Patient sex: F
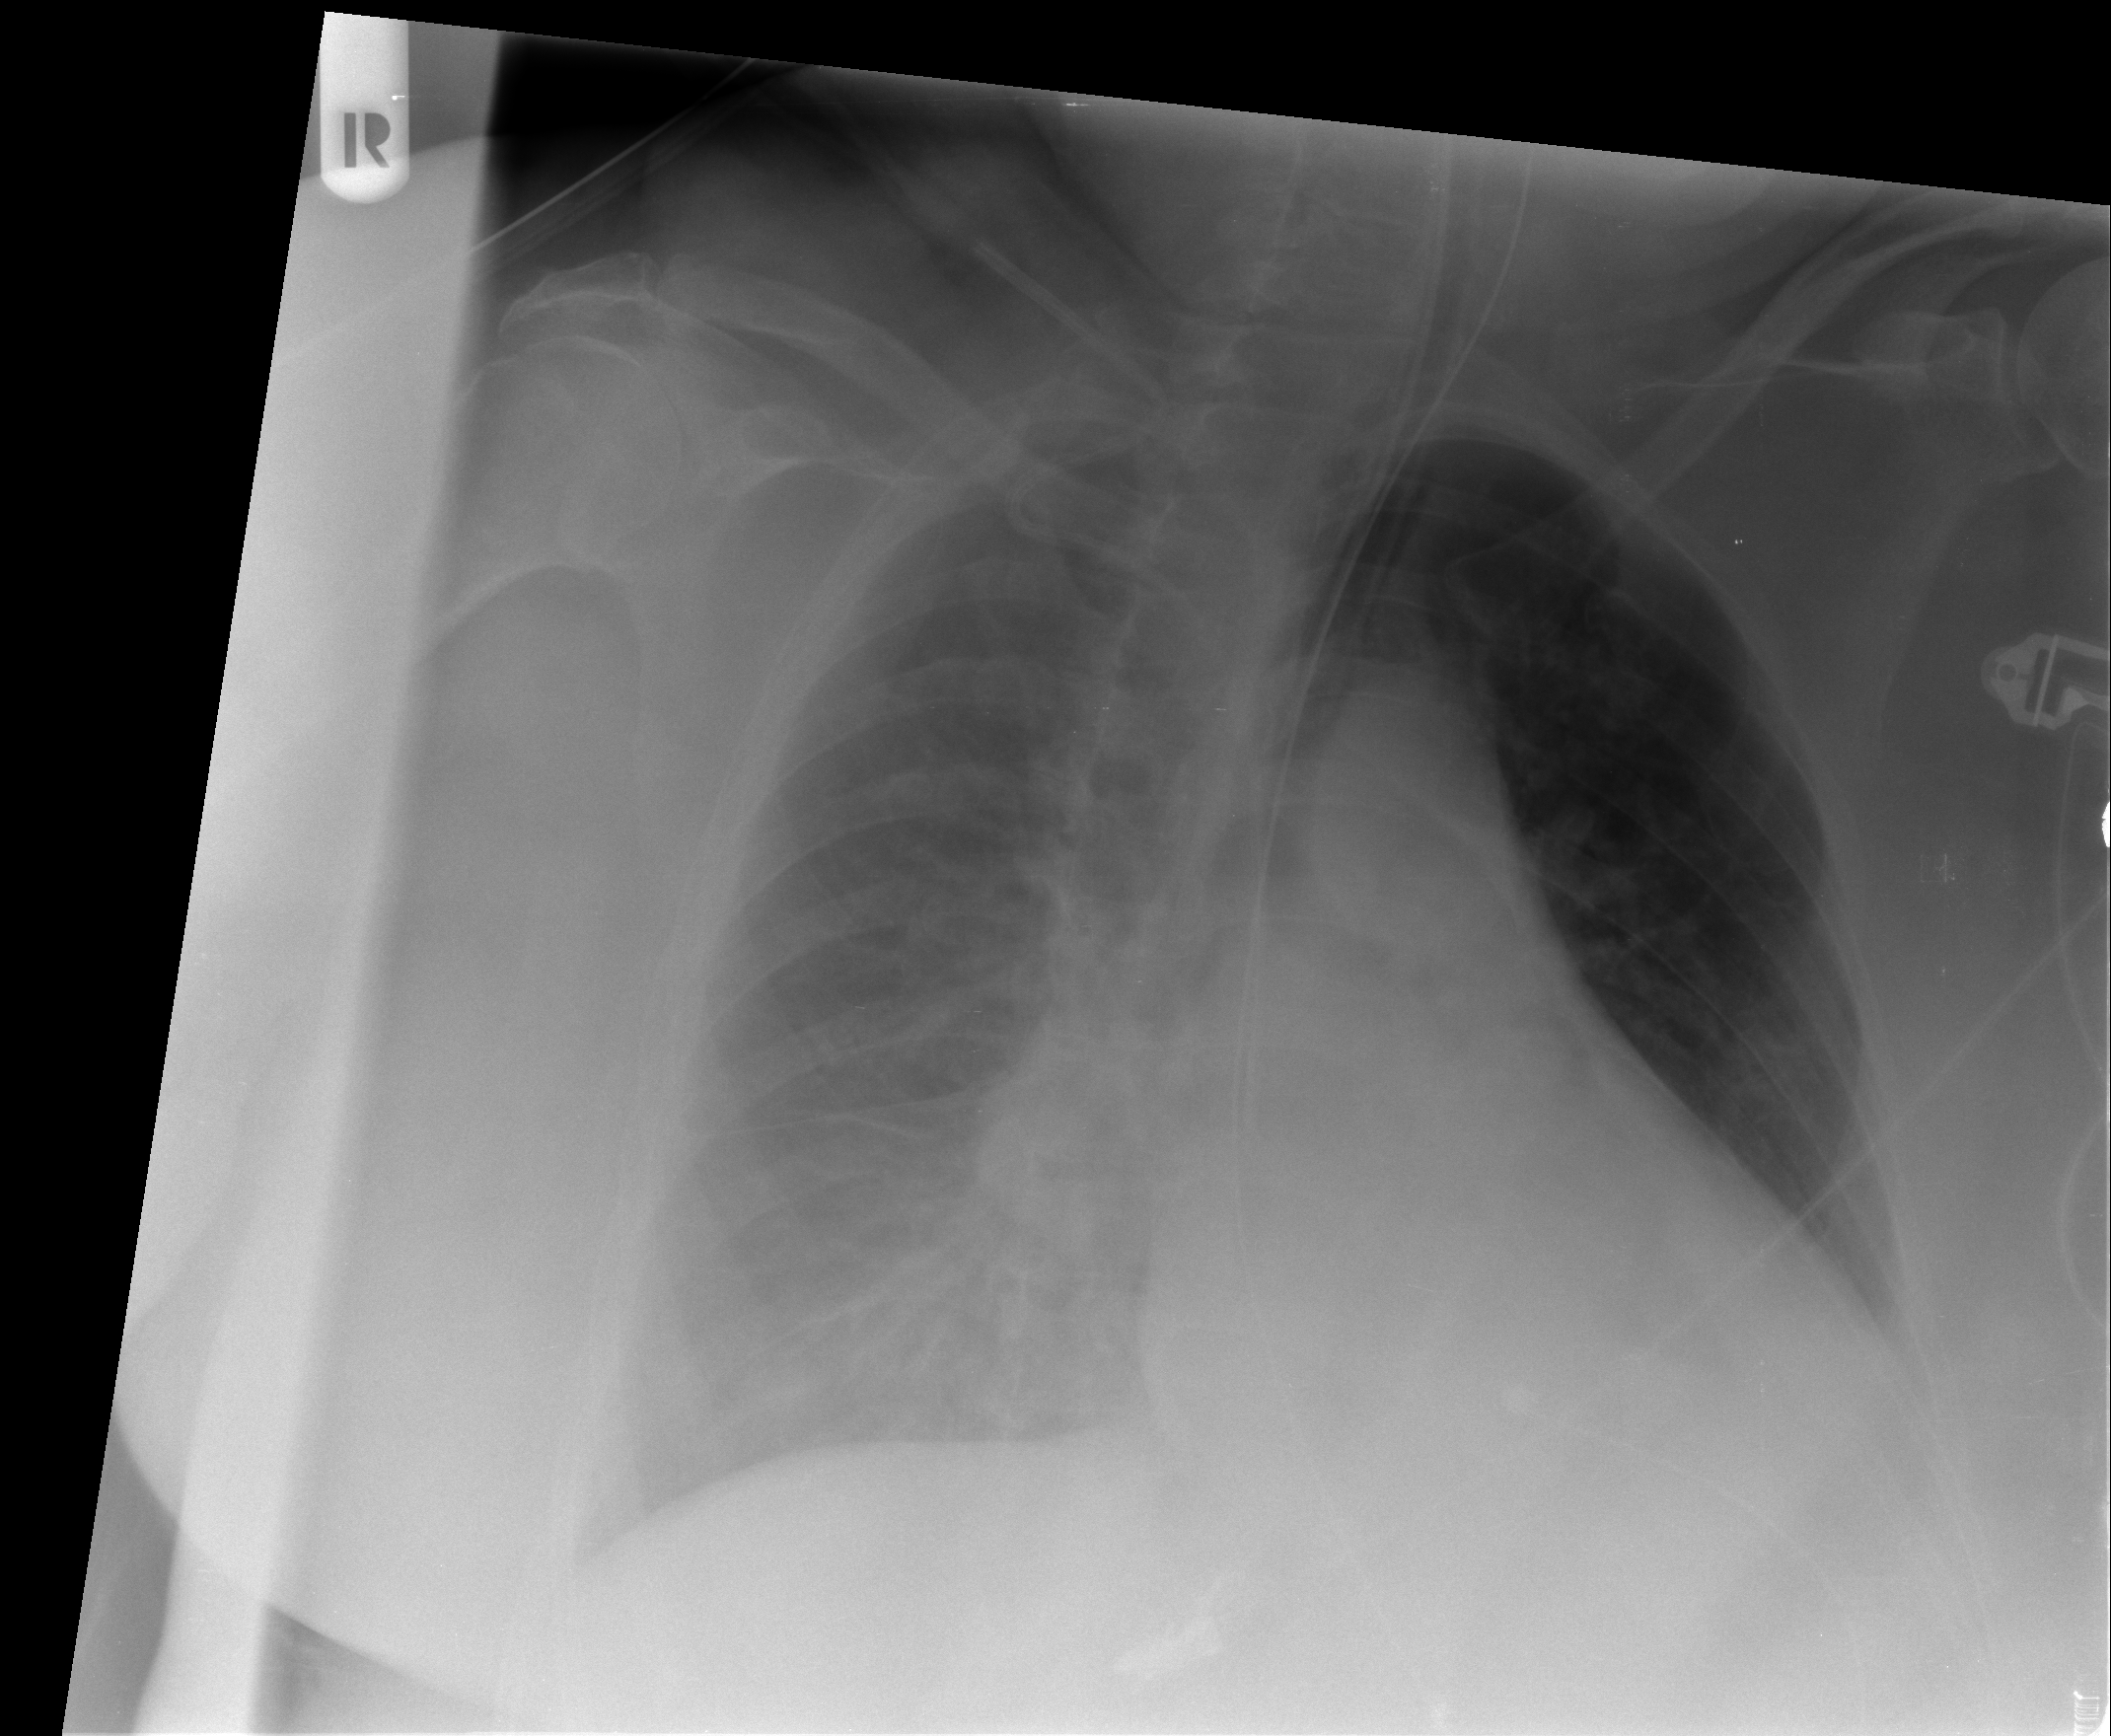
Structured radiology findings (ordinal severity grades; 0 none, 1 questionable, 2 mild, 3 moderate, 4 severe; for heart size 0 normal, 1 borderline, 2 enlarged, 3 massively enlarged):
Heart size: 1
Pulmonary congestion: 1
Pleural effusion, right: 2
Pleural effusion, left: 0
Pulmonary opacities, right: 0
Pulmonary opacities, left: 0
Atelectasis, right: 2
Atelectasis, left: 2